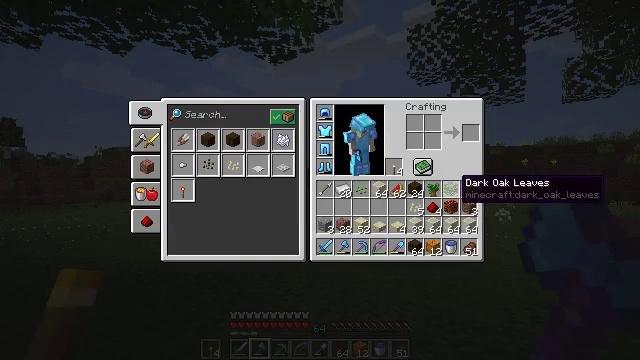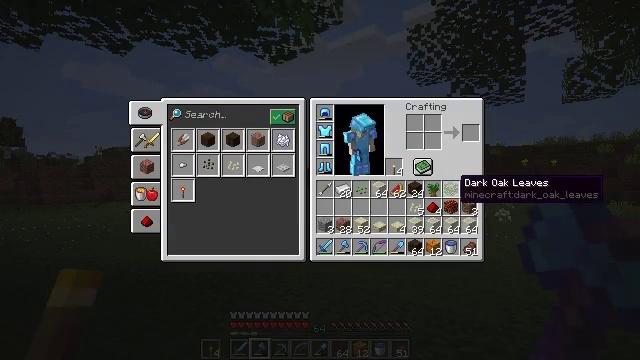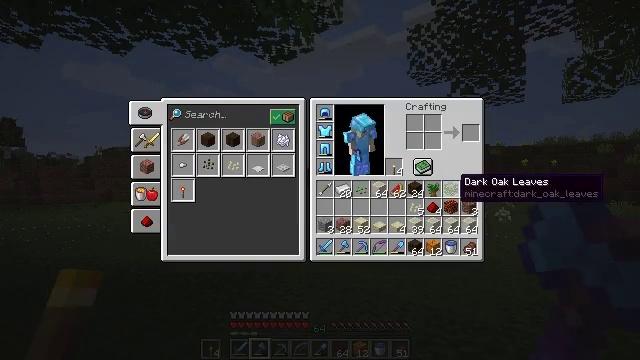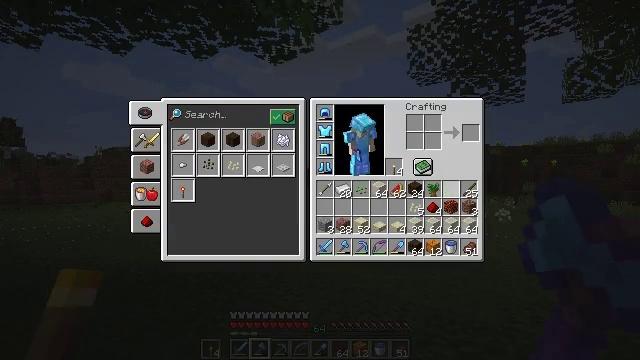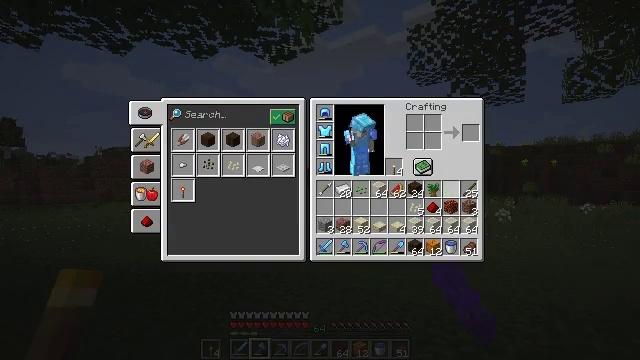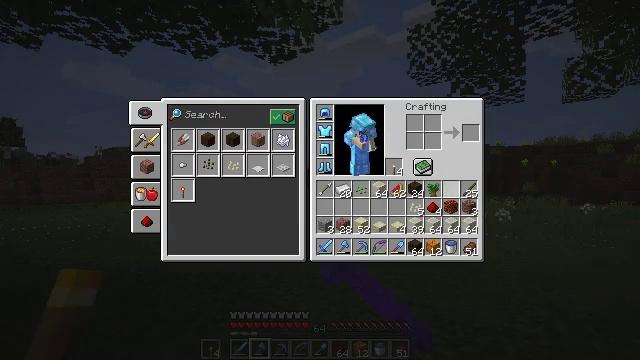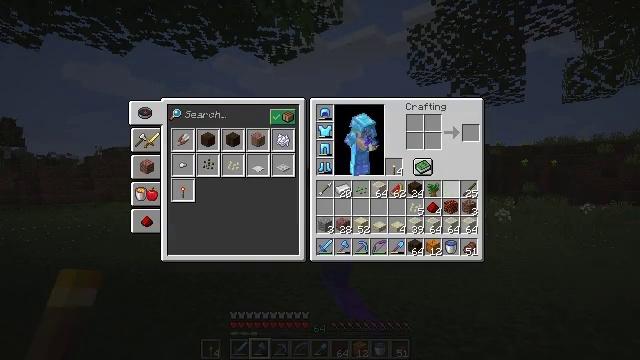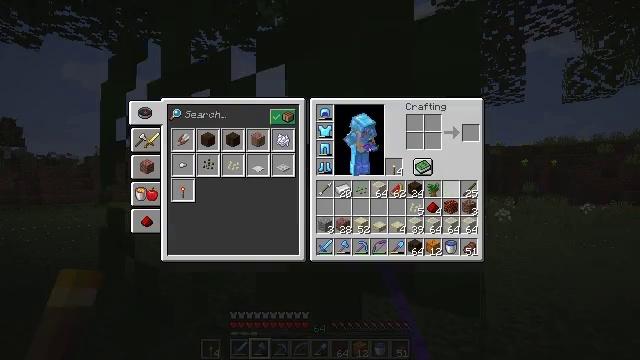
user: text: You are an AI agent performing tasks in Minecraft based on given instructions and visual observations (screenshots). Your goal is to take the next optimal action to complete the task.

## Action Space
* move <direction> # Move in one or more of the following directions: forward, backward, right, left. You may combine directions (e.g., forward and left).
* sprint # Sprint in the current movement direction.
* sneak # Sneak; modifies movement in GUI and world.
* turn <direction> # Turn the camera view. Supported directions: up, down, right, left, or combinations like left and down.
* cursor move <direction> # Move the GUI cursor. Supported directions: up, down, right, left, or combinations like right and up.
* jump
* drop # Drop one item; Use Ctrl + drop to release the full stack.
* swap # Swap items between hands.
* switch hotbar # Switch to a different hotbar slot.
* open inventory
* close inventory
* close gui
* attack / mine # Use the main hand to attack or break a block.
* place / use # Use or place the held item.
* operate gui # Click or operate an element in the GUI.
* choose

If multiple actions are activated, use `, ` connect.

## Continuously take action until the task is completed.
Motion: motion action
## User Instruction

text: Remove dark oak leaves from the inventory.
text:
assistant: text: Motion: sprint
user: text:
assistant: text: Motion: sprint
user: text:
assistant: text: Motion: sprint, drop
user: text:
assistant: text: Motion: sprint, drop
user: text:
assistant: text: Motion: sprint, drop
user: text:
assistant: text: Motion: sprint
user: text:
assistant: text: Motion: sprint
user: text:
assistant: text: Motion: no_op